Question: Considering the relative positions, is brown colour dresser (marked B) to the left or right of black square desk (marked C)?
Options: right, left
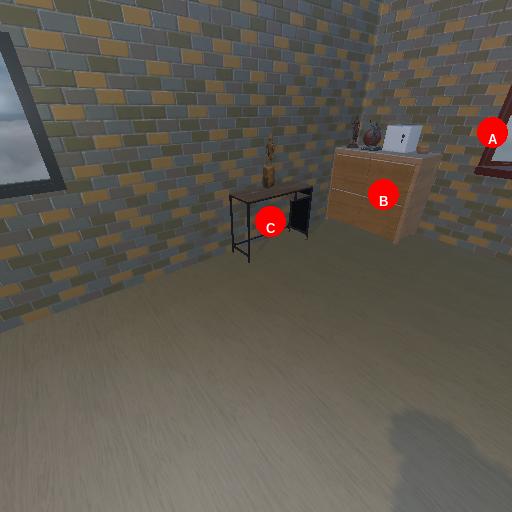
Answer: right